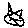
Label: cat